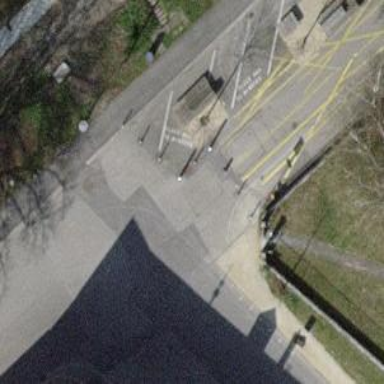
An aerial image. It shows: Rising bollard is in place as barrier.